Question: I need a red cross (font awesome icon) on the button.
The code I tried is at <URL>.
But I need:

---
# UPDATE
I thought having a solution with a small code will help to execute on all codes related to it and therefore accepted <URL> earlier.
But while changing codes as per <URL> to the main code I couldn't achieve the expected results.
'''
.button_cstm_quit {
background-color: red;
border: none;
color: white;
padding: 10px;
text-align: center;
text-decoration: none;
display: inline-block;
font-size: 35px;
margin: 4px 2px;
cursor: pointer;
border-radius: 50%;
}
.button_cstm_quit:hover {
color: red;
font-weight: bold;
background: none;
border: 2px solid red;
}
.button_cstm_ll {
background-color: blue;
border: none;
color: white;
padding: 10px;
text-align: center;
text-decoration: none;
display: inline-block;
font-size: 35px;
margin: 4px 2px;
cursor: pointer;
border-radius: 50%;
}
.button_cstm_ll:hover {
color: blue;
font-weight: bold;
background: none;
border: 2px solid blue;
}
.button_cstm_time {
background-color: #FF8C00;
border: none;
color: white;
padding: 10px;
text-align: center;
text-decoration: none;
display: inline-block;
font-size: 35px;
margin: 4px 2px;
cursor: pointer;
border-radius: 50%;
}
.button_cstm_time:hover {
color: #FF8C00;
font-weight: bold;
background: none;
border: 2px solid #FF8C00;
}
#container_cstm {
width: 100%;
}
#left_cstm {
float: left;
width: 100px;
}
#right_cstm {
float: right;
width: 100px;
}
#center_cstm {
margin: 0 auto;
width: 100px;
}
#play_head {
display: flex;
/* establish flex container */
flex-direction: row;
/* default value; can be omitted */
flex-wrap: nowrap;
/* default value; can be omitted */
justify-content: space-between;
/* switched from default (flex-start, see below) */
}
'''
'''
<link rel="stylesheet" href="https://use.fontawesome.com/releases/v5.0.10/css/all.css" integrity="sha384-+d0P83n9kaQMCwj8F4RJB66tzIwOKmrdb46+porD/OvrJ+37WqIM7UoBtwHO6Nlg" crossorigin="anonymous">
<body bgcolor="Aqua">
<div id="play_head">
<div>
<button class="button_cstm_quit"><i class="fas fa-sign-out-alt"></i></button>
</div>
<div>
<button class="button_cstm_ll" style='margin-right:45px'>50</button>
<button class="button_cstm_ll" style='margin-right:45px'>x2</button>
<button class="button_cstm_ll" style='margin-right:45px'><i class="fas fa-sync"></i></button>
</div>
<div>
<button class="button_cstm_time"><i class="fas fa-sync"></i></button>
</div>
</div>
</body>
'''
> I need that cross on blue color buttons. 'div''i'
---
Placements of buttons can be anywhere, try to avoid 'left, right' from the .
with different answers:
- <URL>
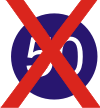
Answer: '''
.button_cstm_quit {
background-color: red;
border: none;
color: white;
padding: 10px;
text-align: center;
text-decoration: none;
display: inline-block;
font-size: 35px;
margin: 4px 2px;
cursor: pointer;
border-radius: 50%;
}
.button_cstm_quit:hover {
color: red;
font-weight: bold;
background: none;
border: 2px solid red;
}
.button_cstm_ll {
background-color: blue;
border: none;
color: white;
padding: 10px;
text-align: center;
text-decoration: none;
display: inline-block;
font-size: 35px;
margin: 4px 2px;
cursor: pointer;
border-radius: 50%;
position: relative;
}
.button_cstm_ll:hover {
color: blue;
font-weight: bold;
background: none;
border: 2px solid blue;
}
.button_cstm_time {
background-color: #FF8C00;
border: none;
color: white;
padding: 10px;
text-align: center;
text-decoration: none;
display: inline-block;
font-size: 35px;
margin: 4px 2px;
cursor: pointer;
border-radius: 50%;
}
.button_cstm_time:hover {
color: #FF8C00;
font-weight: bold;
background: none;
border: 2px solid #FF8C00;
}
#container_cstm {
width: 100%;
}
#left_cstm {
float: left;
width: 100px;
}
#right_cstm {
float: right;
width: 100px;
}
#center_cstm {
margin: 0 auto;
width: 100px;
}
#play_head {
display: flex;
/* establish flex container */
flex-direction: row;
/* default value; can be omitted */
flex-wrap: nowrap;
/* default value; can be omitted */
justify-content: space-between;
/* switched from default (flex-start, see below) */
}
.button_cstm_ll:before, .button_cstm_ll:after {
position:absolute;
content: '';
top: -5px;
bottom: -5px;
width: 5px;
background: #ff0000;
left: 0;
right: 0;
margin: 0 auto;
}
.button_cstm_ll:before {
transform: skew(30deg);
}
.button_cstm_ll:after {
transform: skew(-30deg);
}
'''
'''
<link rel="stylesheet" href="https://use.fontawesome.com/releases/v5.0.10/css/all.css" integrity="sha384-+d0P83n9kaQMCwj8F4RJB66tzIwOKmrdb46+porD/OvrJ+37WqIM7UoBtwHO6Nlg" crossorigin="anonymous">
<body bgcolor="Aqua">
<div id="play_head">
<div>
<button class="button_cstm_quit"><i class="fas fa-sign-out-alt"></i></button>
</div>
<div>
<button class="button_cstm_ll" style='margin-right:45px'>50</button>
<button class="button_cstm_ll" style='margin-right:45px'>x2</button>
<button class="button_cstm_ll" style='margin-right:45px'><i class="fas fa-sync"></i></button>
</div>
<div>
<button class="button_cstm_time"><i class="fas fa-sync"></i></button>
</div>
</div>
</body>
'''